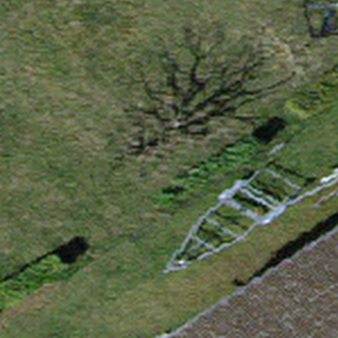
Label: other